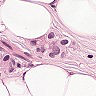
Metastatic tissue present: yes